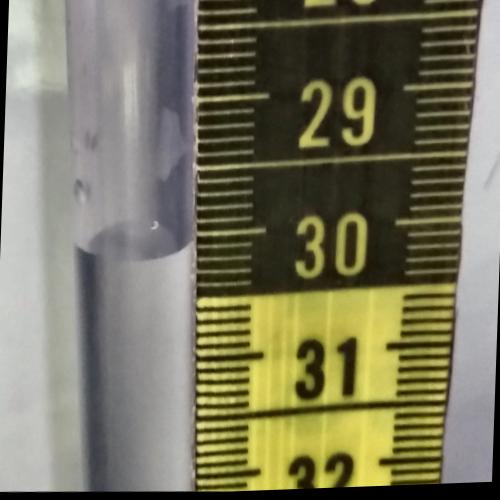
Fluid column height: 30.1 cm